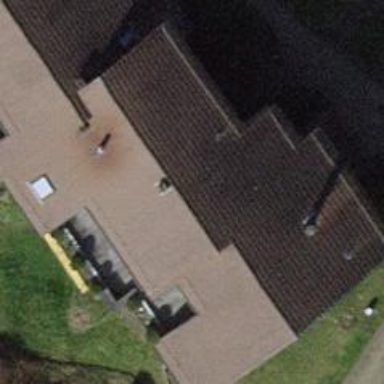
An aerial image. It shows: Terrace building.